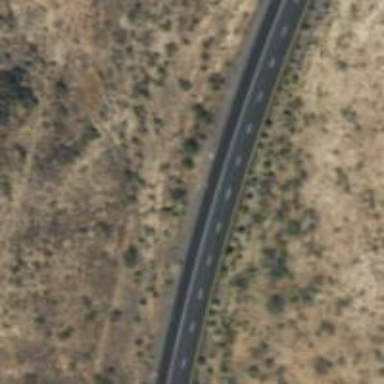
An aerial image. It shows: Motorway.